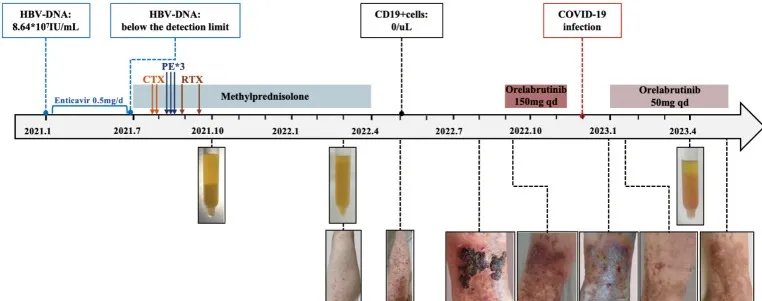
Diagnostic evaluation and clinical course of Case 2. (D) Clinical course in case 2 with associated skin manifestations from time of diagnosis to last follow-up.
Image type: endoscopy (airway_endoscopy)